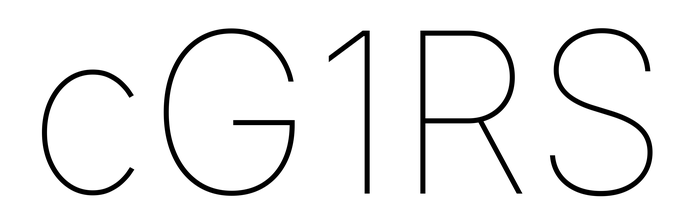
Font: Inter_Thin